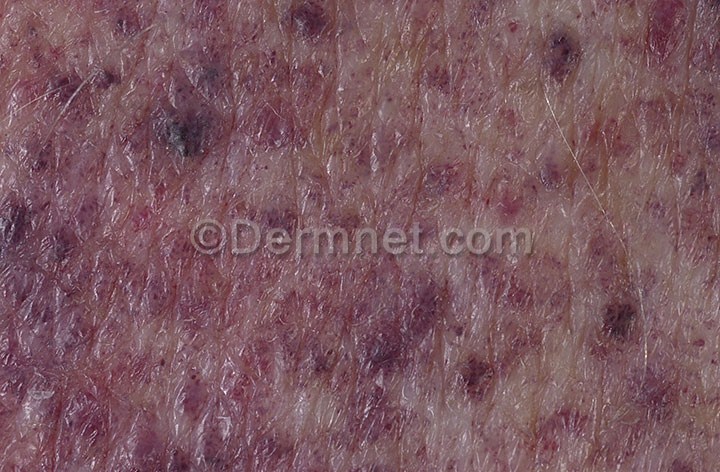
Disease: Vascular Tumors